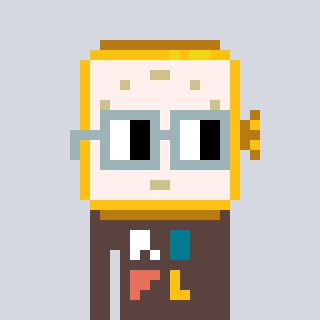
a pixel art character with square dark gray glasses, a watch-shaped head and a darkbrown-colored body on a cool background